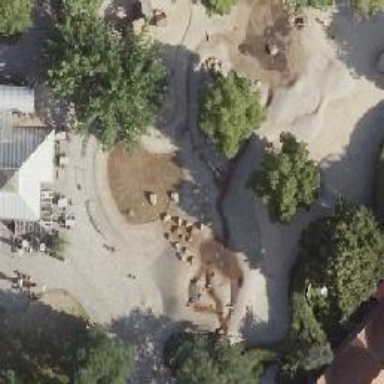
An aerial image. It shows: Playground featuring water channel.